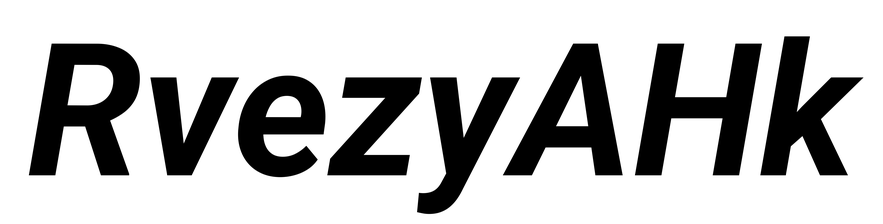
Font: Roboto-Italic_Bold_Italic